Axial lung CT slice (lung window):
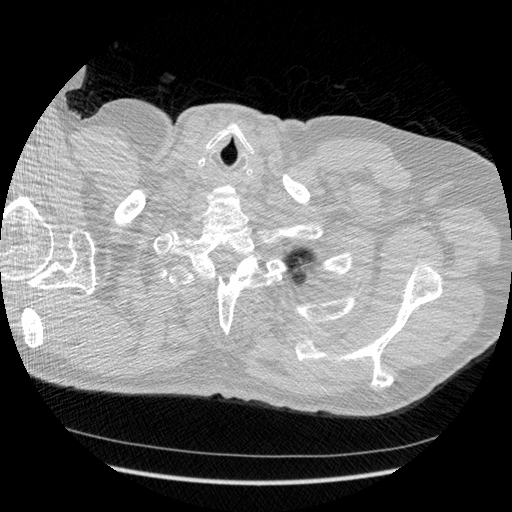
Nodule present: no